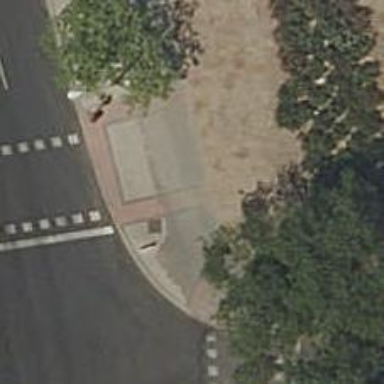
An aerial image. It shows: Bus stop with platform for public transport.